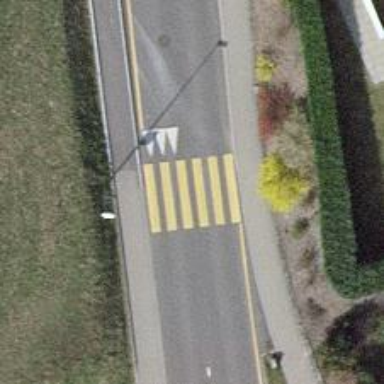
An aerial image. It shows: Zebra crossing on the road.